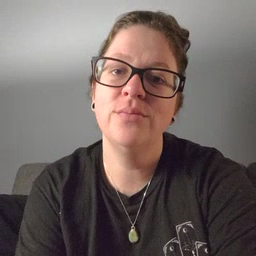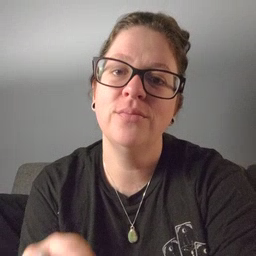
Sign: blue